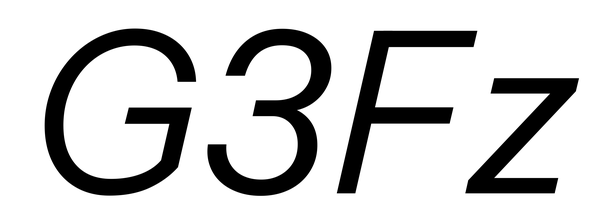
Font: InstrumentSans-Italic_Italic